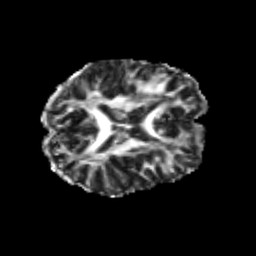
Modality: FA
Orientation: axial
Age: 29
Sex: male
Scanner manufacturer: siemens
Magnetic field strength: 3 T
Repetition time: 3.5 s
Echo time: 0.104 s